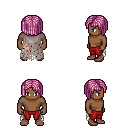
a pixel art fantasy rpg character, male body template, human, dark skin, gray tattered cape, red pants, pink pageboy hairstyle, four views (front, back, left, right), 2x2 character sprite sheet, small pixel art, hard edges, no anti-aliasing